Aerial crown-view tile of a tropical tree (Barro Colorado Island, Panama), acquired 20250915:
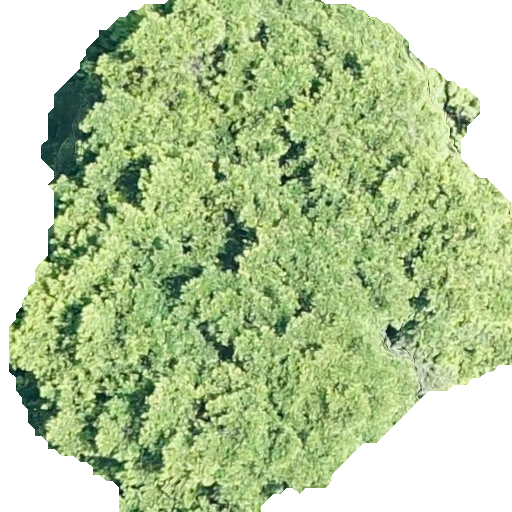
Species: Terminalia amazonia
GBIF accepted scientific name: Terminalia amazonica
Crown area: 297.512 m²